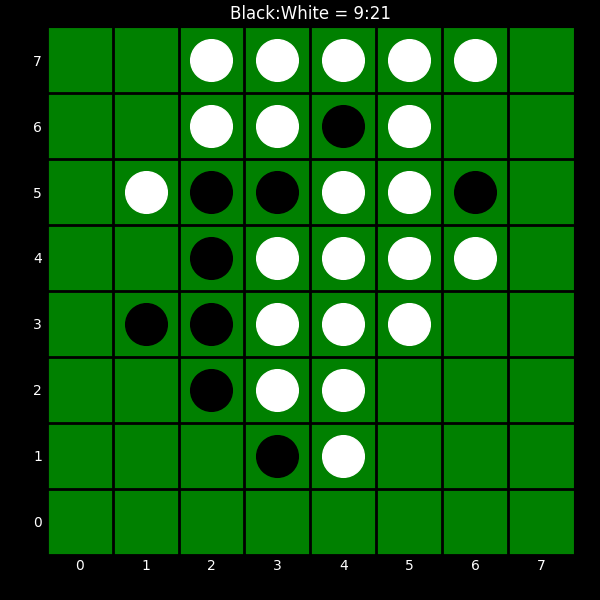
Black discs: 9
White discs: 21